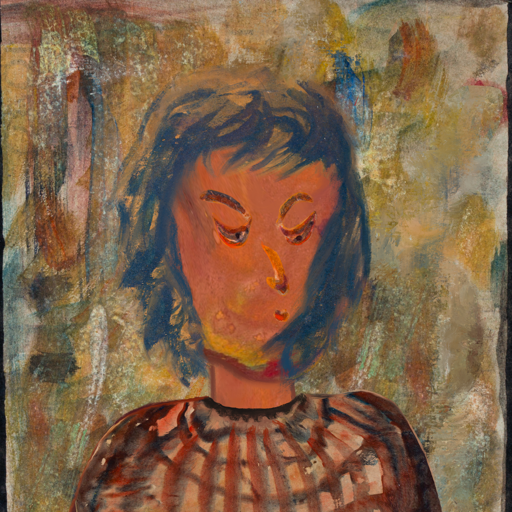
Background: Pipe, Head And Neck Side: Mother_And_Son_Son, Face Side: Hypocrite, Bust: Orphan, Hair Side: In_The_Sun, Head Accessory: Blank, Second Necklace: Blank, Necklace: Blank, Baby: Blank